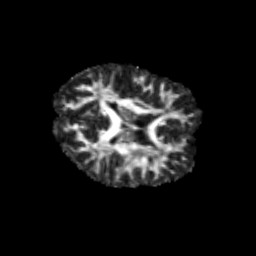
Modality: FA
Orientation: axial
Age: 19
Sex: female
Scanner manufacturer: siemens
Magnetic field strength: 3 T
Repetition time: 3.5 s
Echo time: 0.125 s